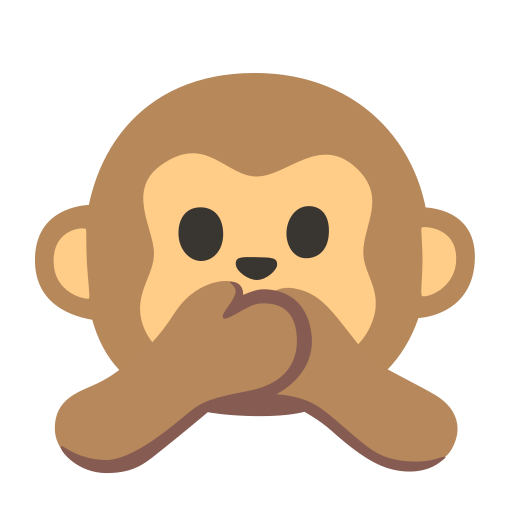
Emoji: 🙊